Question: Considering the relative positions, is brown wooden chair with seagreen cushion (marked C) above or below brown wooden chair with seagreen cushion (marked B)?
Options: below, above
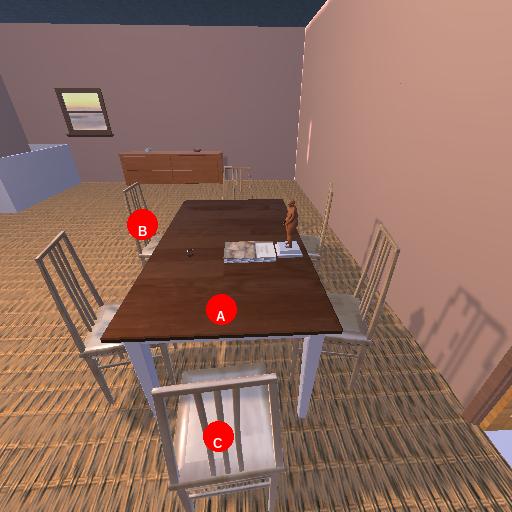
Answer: below